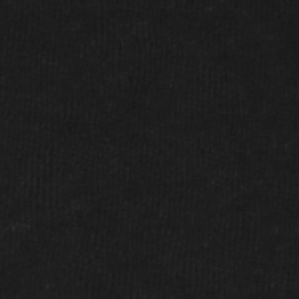
Label: frost